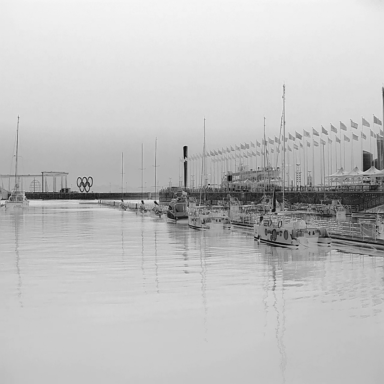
There are seven sailboats in the infrared image.